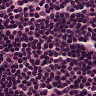
Metastatic tissue present: no